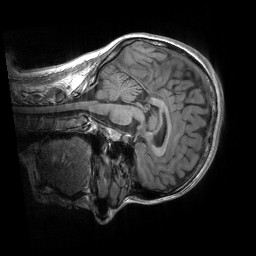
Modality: T1w
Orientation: sagittal
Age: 30
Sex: female